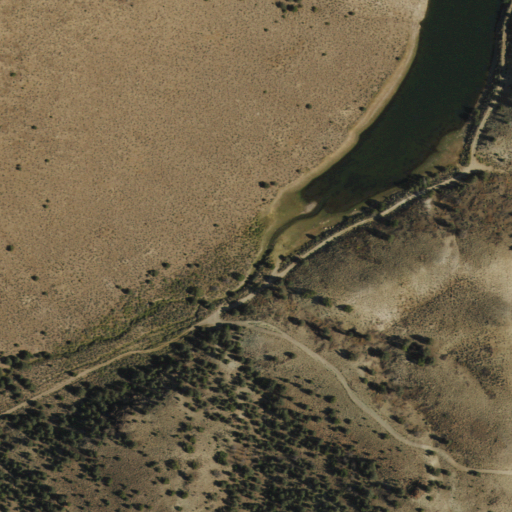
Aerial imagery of valley in Nevada named Dalton Canyon containing shrub, evergreen forest, grassland, and herbaceous wetlands